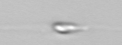
Label: flagellate_morphotype3